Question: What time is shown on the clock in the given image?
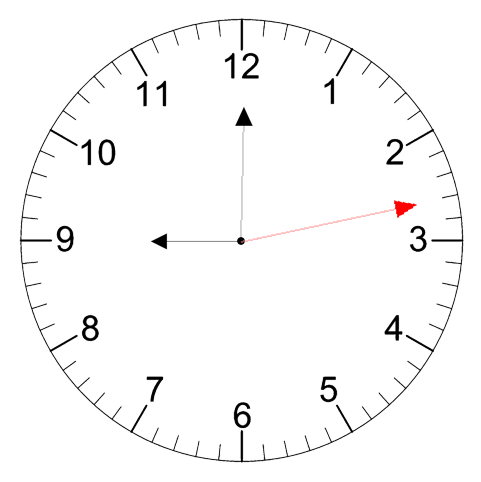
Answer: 09:00:13